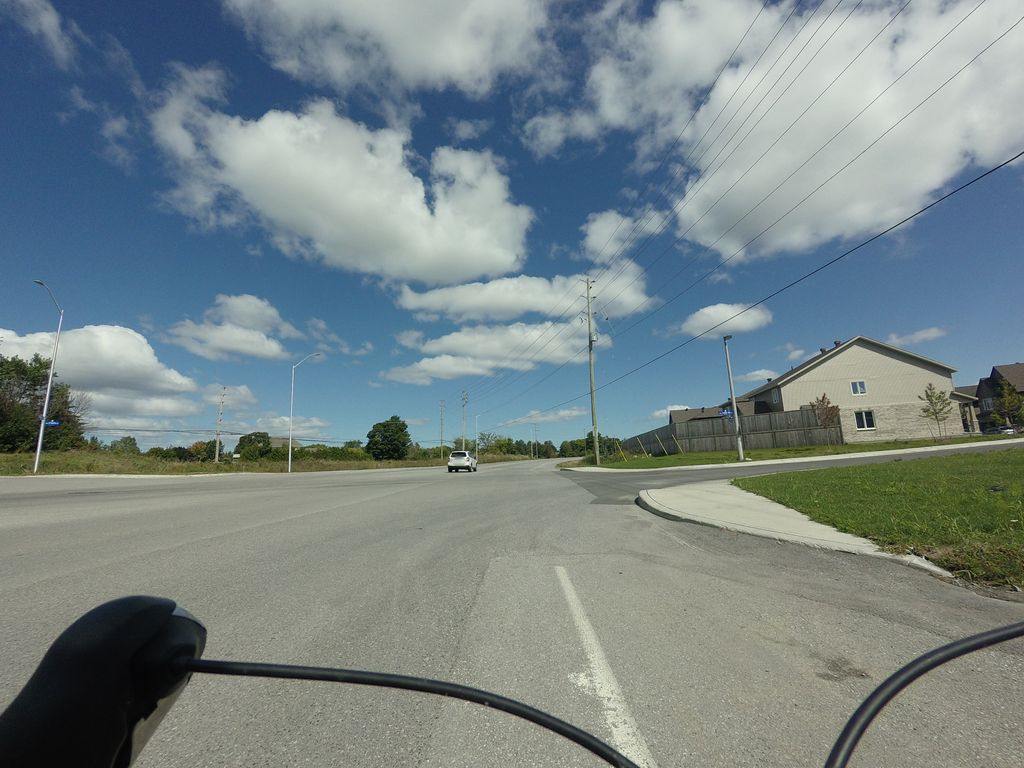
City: ottawa-gatineau